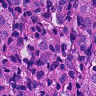
Metastatic tissue present: yes